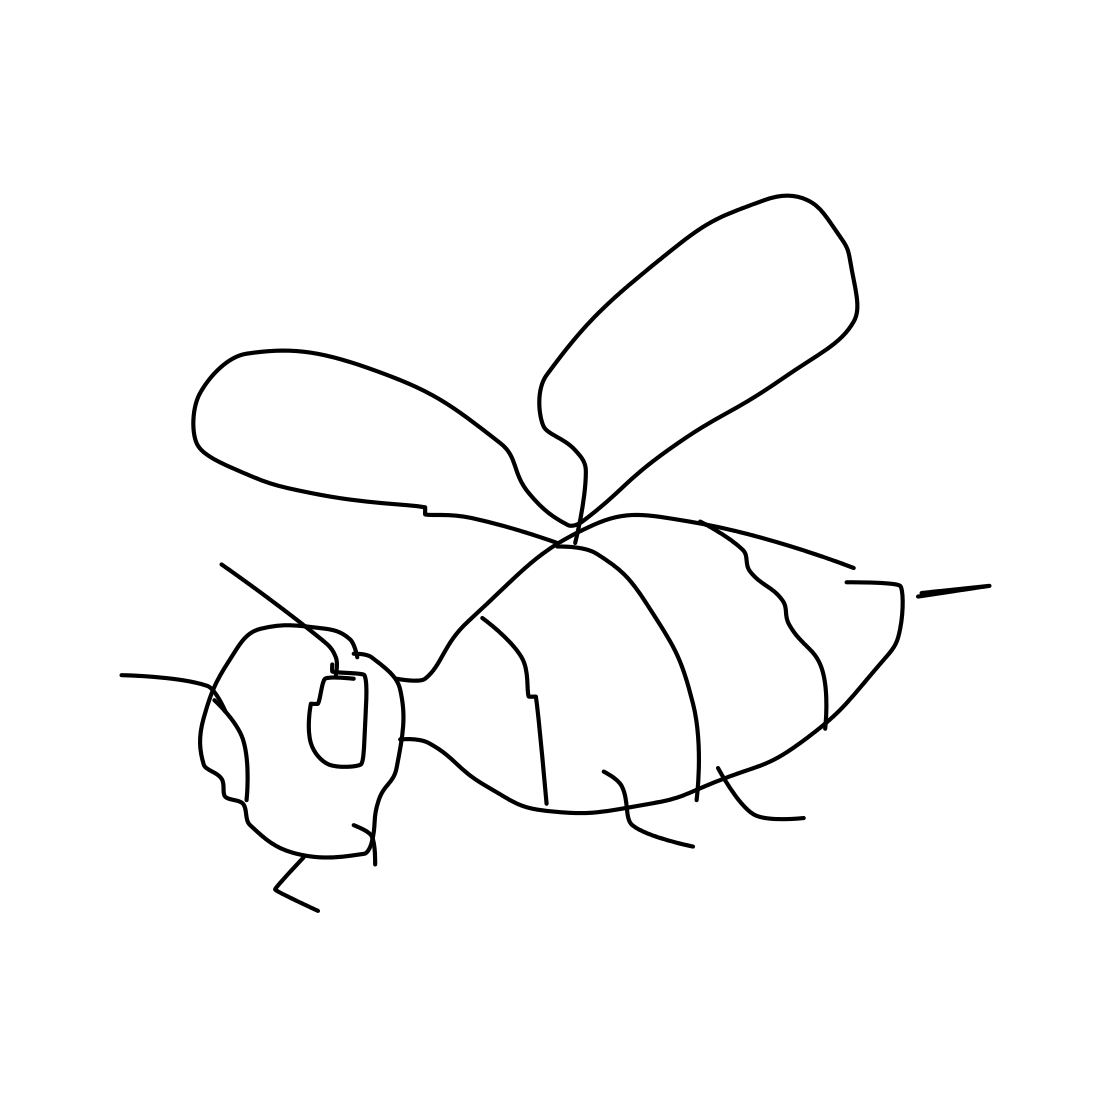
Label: bee